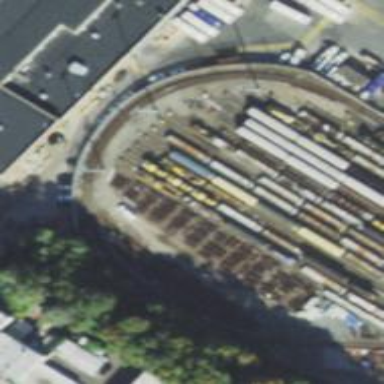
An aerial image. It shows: Yard area with electrified rail on top.